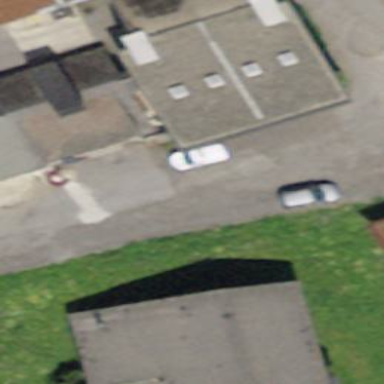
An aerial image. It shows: Cowshed building.